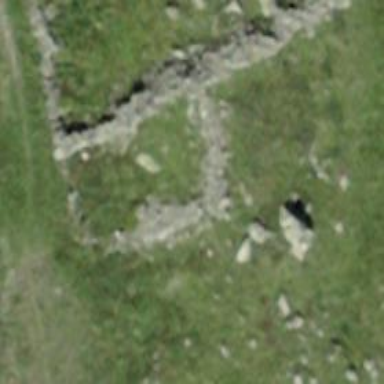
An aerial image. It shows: Dry stone wall barrier.